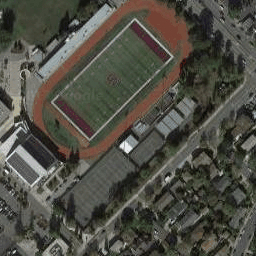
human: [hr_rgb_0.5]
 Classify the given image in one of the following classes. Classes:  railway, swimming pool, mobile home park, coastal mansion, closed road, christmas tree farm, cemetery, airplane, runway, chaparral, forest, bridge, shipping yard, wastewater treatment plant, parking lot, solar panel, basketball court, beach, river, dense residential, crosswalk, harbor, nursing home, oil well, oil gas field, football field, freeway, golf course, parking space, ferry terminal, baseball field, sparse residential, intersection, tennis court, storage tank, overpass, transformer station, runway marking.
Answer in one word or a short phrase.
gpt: football field